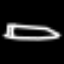
Label: pencil